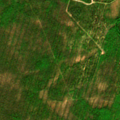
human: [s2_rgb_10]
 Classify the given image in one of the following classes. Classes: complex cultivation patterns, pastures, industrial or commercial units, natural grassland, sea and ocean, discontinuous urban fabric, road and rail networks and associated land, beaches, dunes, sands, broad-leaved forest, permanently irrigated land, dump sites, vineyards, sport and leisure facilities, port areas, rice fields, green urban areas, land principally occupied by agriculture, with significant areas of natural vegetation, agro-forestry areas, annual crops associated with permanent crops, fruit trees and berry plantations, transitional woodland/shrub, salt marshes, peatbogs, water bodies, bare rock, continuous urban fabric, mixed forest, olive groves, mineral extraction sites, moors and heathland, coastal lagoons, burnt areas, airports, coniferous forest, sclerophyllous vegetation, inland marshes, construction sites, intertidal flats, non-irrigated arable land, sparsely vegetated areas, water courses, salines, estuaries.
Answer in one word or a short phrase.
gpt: coniferous forest, mixed forest, transitional woodland/shrub